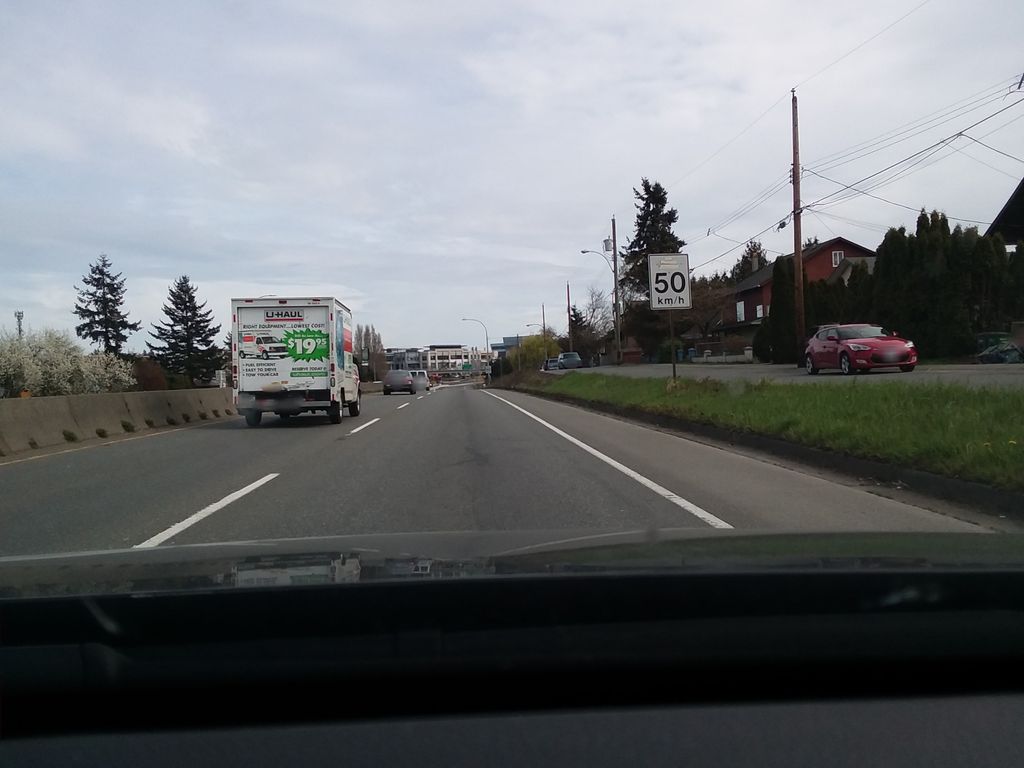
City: victoria